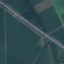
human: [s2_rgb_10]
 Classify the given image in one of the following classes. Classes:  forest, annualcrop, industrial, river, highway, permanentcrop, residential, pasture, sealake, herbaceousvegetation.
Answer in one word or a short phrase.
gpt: Highway